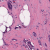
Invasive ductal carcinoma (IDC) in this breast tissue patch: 1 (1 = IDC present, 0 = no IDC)